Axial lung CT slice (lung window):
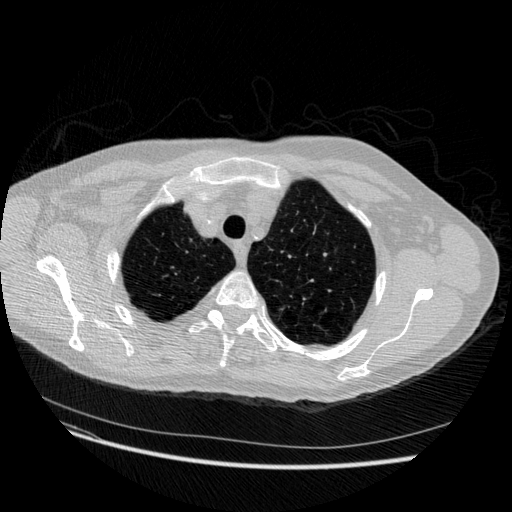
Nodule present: no